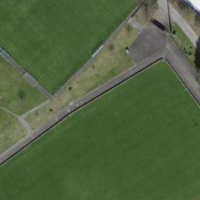
EUNIS habitat code: 53
Species observed at this site:
Certhia brachydactyla
Corvus corone
Cyanistes caeruleus
Falco subbuteo
Sturnus vulgaris
Chloris chloris
Dendrocopos major
Corvus frugilegus
Delichon urbicum
Passer domesticus
Fringilla coelebs
Buteo buteo
Sylvia atricapilla
Carduelis carduelis
Turdus merula
Chroicocephalus ridibundus
Columba palumbus
Passer montanus
Poecile palustris
Tachymarptis melba
Parus major
Hirundo rustica
Milvus milvus
Phoenicurus ochruros
Sitta europaea
Falco tinnunculus
Ficedula hypoleuca